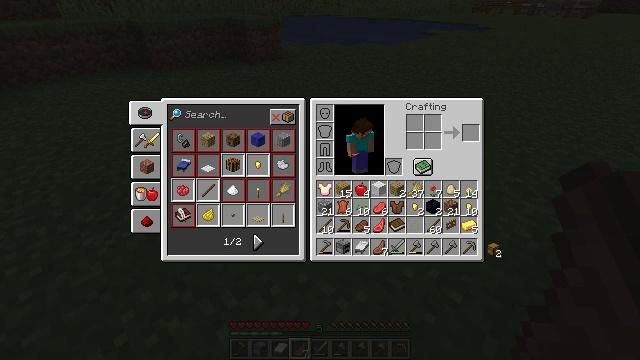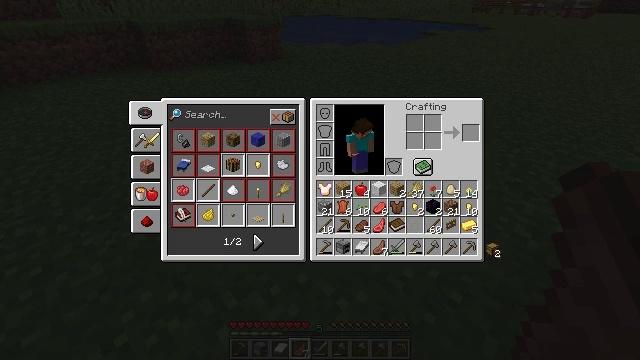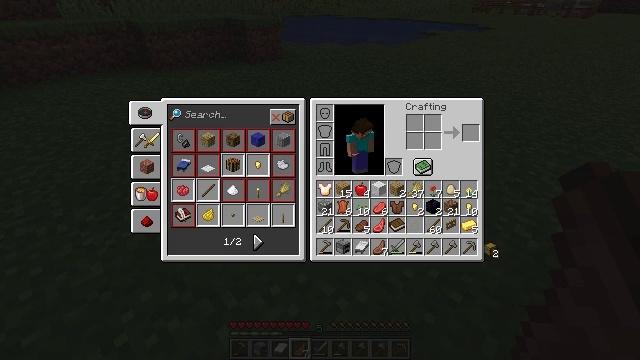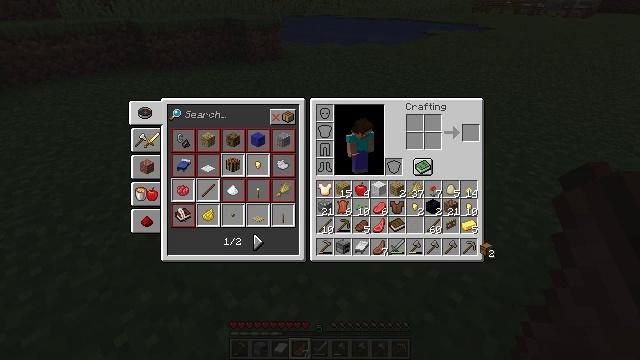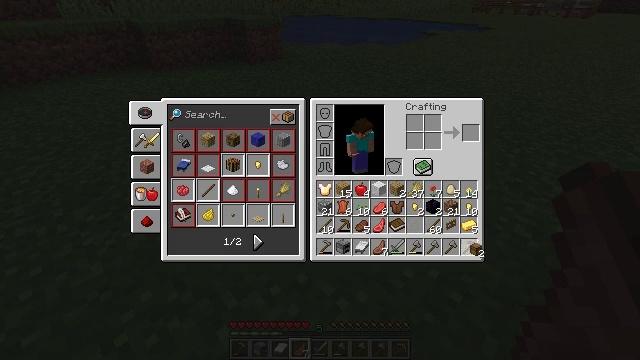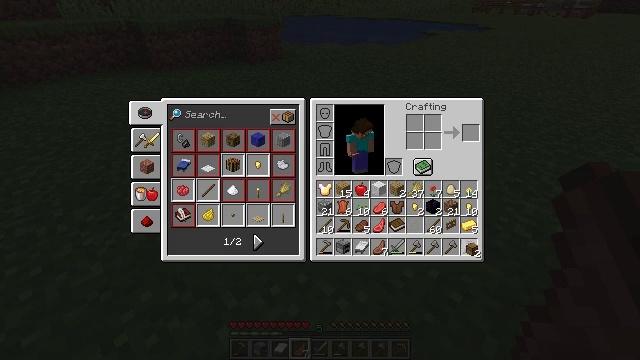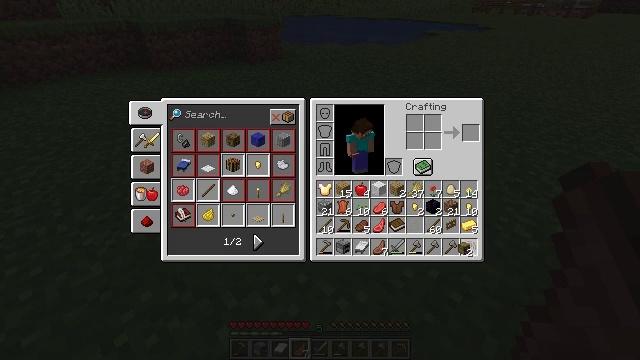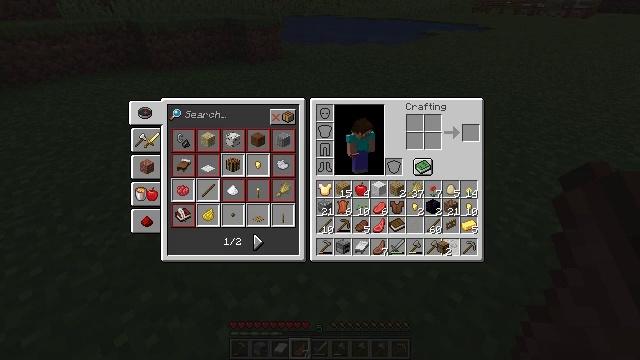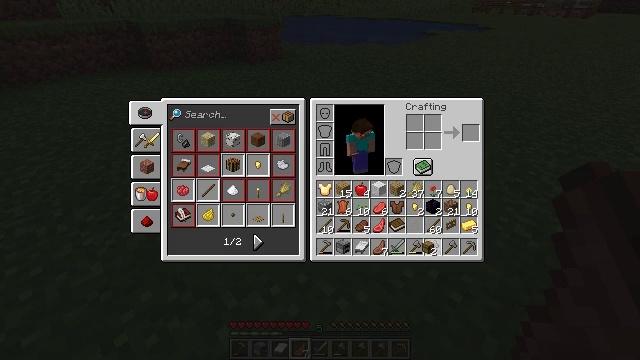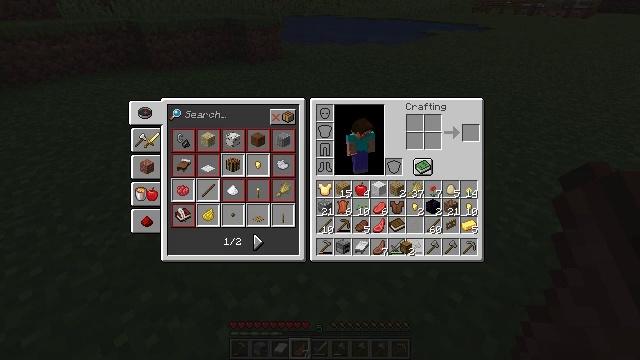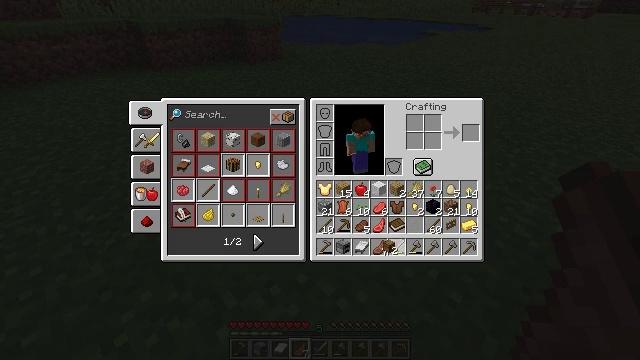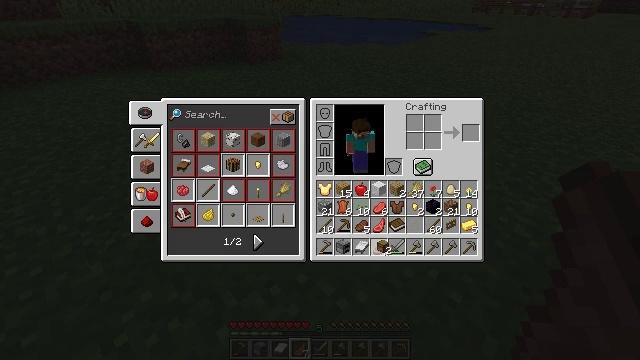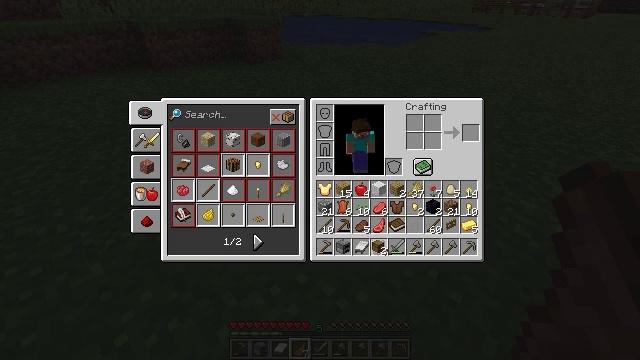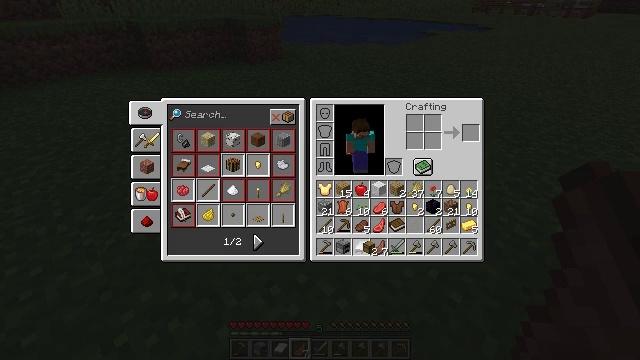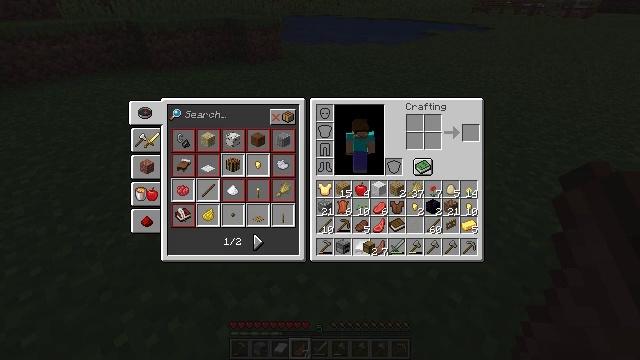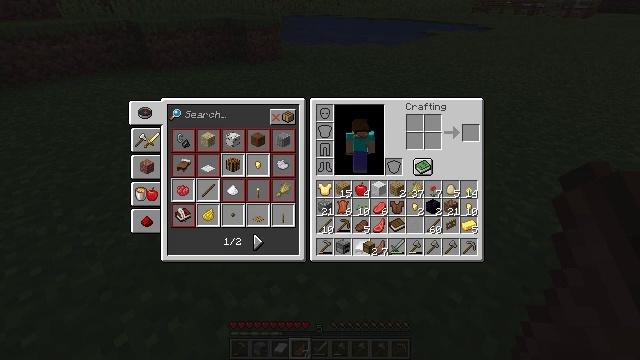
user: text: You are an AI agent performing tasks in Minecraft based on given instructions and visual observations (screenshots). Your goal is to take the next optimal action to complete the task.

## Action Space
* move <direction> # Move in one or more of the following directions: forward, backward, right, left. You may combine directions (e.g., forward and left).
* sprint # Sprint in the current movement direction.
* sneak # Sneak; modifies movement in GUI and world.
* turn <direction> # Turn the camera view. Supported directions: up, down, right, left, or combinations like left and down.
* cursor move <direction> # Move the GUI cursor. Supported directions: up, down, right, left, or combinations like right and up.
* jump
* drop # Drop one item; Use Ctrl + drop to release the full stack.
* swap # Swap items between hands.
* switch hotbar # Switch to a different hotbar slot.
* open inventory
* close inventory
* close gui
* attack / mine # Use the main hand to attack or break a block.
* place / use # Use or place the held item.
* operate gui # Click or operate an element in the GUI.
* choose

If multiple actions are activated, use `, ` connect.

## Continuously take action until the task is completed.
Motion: motion action
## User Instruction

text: Drop a white bed.
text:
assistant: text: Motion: no_op
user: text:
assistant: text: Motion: no_op
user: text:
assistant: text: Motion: no_op
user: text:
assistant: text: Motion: cursor move left
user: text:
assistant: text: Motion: no_op
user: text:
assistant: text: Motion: cursor move left
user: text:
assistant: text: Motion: cursor move left
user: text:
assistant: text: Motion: cursor move left
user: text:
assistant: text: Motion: cursor move left
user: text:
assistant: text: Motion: cursor move left
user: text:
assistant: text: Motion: no_op
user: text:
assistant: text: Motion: no_op
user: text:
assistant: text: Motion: cursor move left
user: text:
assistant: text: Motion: no_op
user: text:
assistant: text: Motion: no_op
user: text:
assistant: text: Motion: no_op
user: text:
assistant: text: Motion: no_op
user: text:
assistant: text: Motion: no_op
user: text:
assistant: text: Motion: no_op
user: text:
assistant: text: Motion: no_op
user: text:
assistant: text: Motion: no_op
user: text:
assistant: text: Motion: no_op
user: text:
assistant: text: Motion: no_op
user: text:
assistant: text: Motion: no_op
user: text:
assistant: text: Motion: no_op
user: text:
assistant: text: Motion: no_op
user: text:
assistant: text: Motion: no_op
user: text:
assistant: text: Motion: no_op
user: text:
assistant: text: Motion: no_op
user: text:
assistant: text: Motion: no_op